Interaction volume radius: 5 \u00c5
Interaction volume height: 25 \u00c5
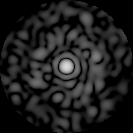
Disorder parameter: 0.8303